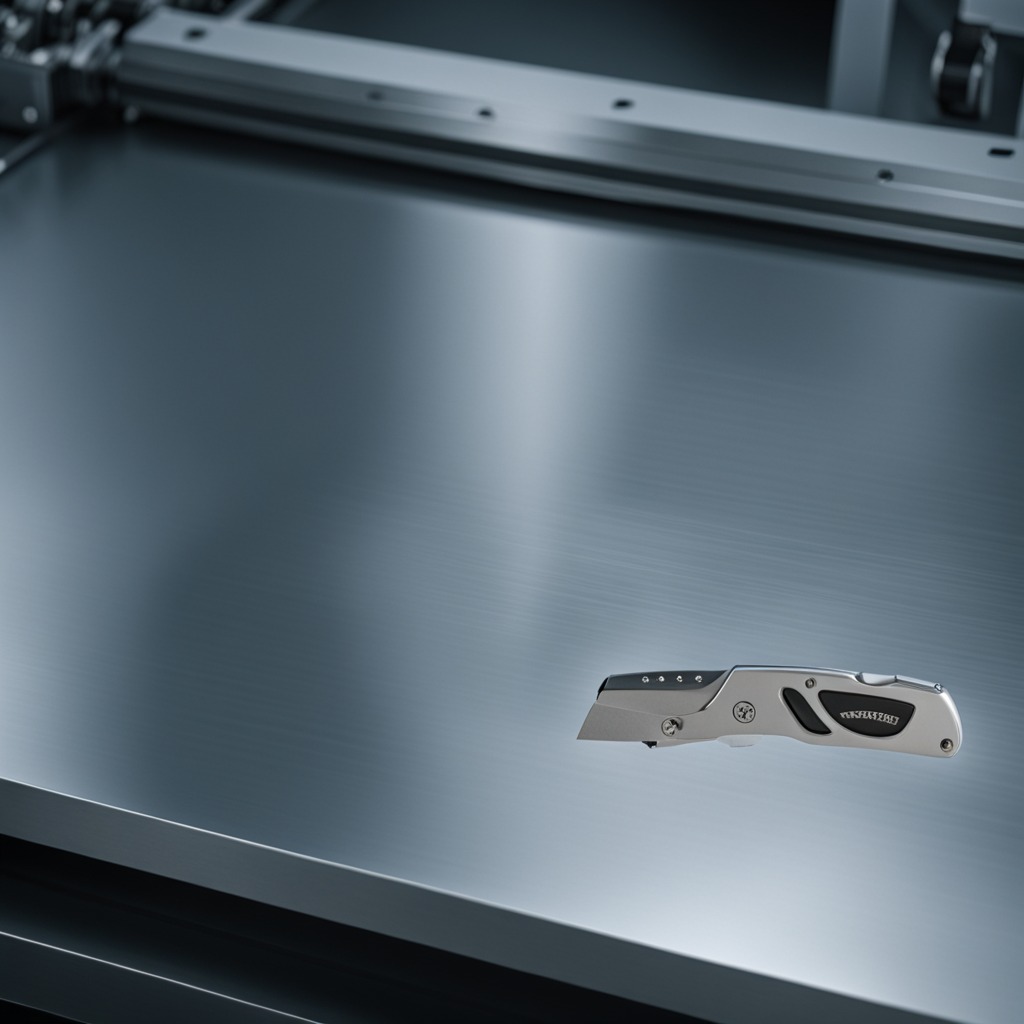
A utility knife lies on the metal table.